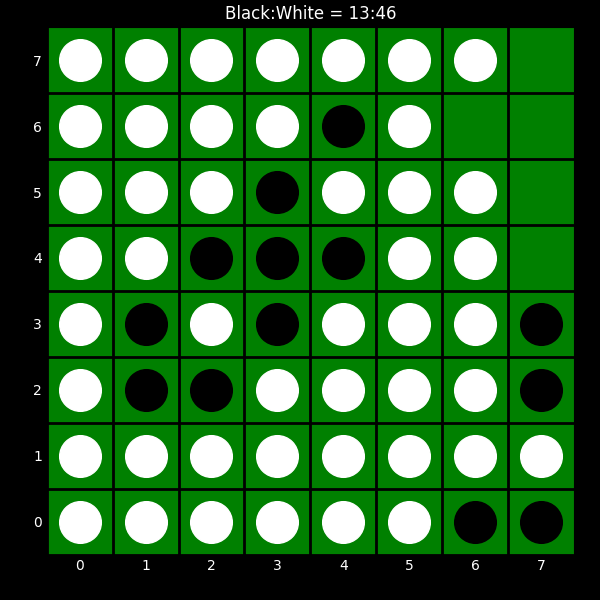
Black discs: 13
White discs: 46